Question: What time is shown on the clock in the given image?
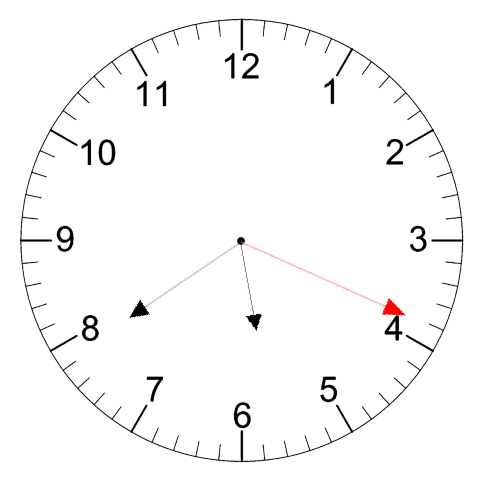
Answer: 05:39:19